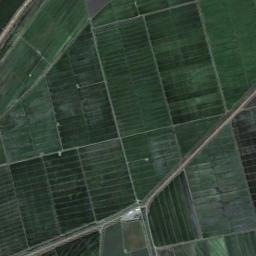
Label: rectangular_farmland